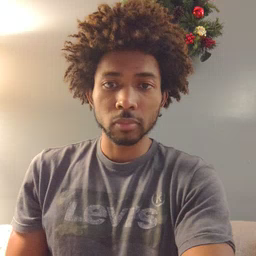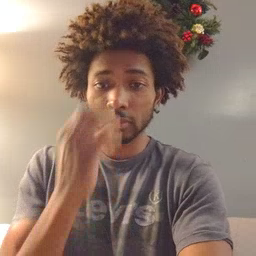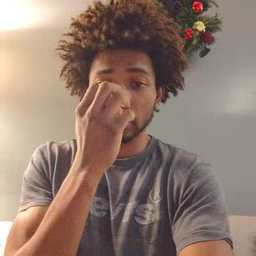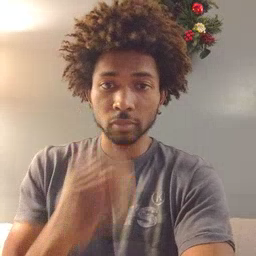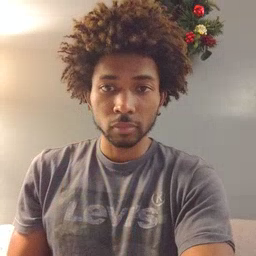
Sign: clown